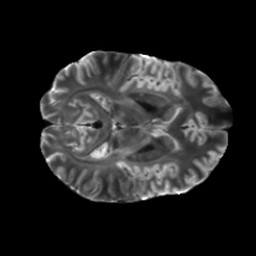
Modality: T2w
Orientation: axial
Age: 25
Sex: female
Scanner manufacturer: siemens
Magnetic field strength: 6.98 T
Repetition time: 7.776 s
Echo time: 0.076 s